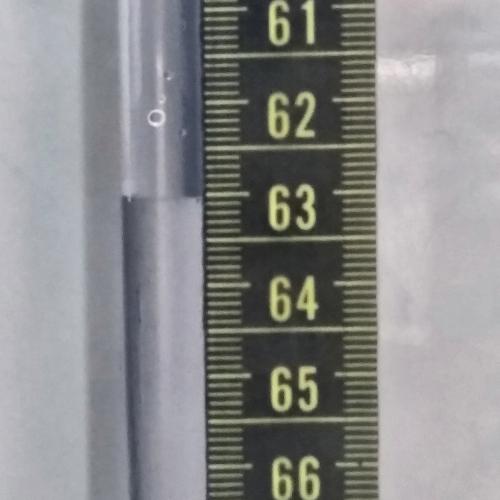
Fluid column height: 63.0 cm